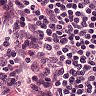
Metastatic tissue present: no